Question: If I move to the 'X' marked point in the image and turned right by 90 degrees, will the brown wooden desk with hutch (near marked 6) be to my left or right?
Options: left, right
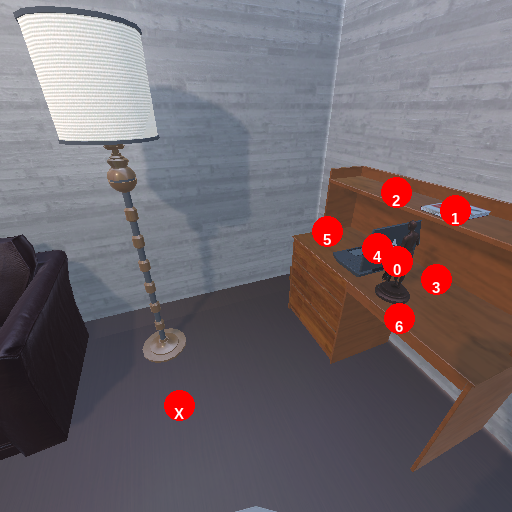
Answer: left